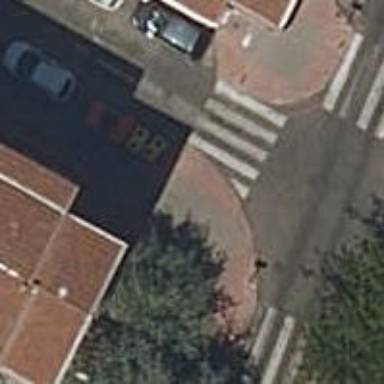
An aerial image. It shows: Uncontrolled footway crossing with markings.